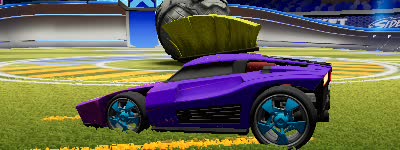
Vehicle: breakout